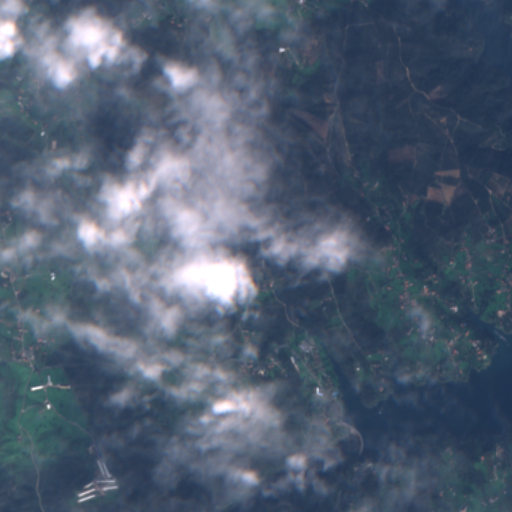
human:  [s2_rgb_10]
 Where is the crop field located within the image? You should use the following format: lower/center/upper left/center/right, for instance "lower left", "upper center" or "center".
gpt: The crop field is located in the lower right of the image.
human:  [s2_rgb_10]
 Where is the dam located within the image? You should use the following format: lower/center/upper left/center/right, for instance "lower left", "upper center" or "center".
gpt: The dam is located in the lower right of the image.
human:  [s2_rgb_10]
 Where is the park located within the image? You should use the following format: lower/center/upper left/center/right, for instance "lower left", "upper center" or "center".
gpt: The park is located in the lower right of the image.
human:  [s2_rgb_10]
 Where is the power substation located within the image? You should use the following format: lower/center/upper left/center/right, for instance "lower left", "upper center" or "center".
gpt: The power substation is located in the lower center of the image.
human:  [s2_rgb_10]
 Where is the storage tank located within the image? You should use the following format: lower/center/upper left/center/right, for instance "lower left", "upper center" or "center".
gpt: The storage tank is located in the upper right of the image.
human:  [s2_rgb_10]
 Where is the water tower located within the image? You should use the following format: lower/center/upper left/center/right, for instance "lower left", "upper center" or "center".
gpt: The water tower is located in the lower center of the image.
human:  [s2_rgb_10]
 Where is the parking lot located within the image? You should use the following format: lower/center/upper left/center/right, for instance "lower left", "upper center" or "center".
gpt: There is no parking lot in the image.